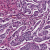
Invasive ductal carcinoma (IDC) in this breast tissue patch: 1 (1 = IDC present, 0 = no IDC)